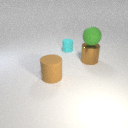
large brown metal cylinder below large green rubber sphere